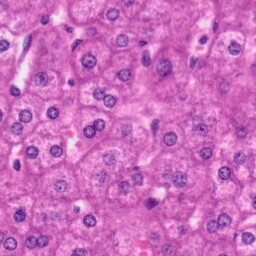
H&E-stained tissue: Liver